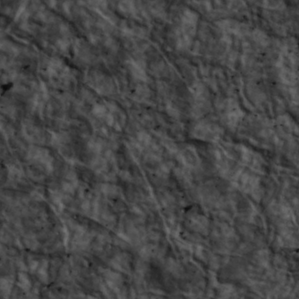
Label: non_frost